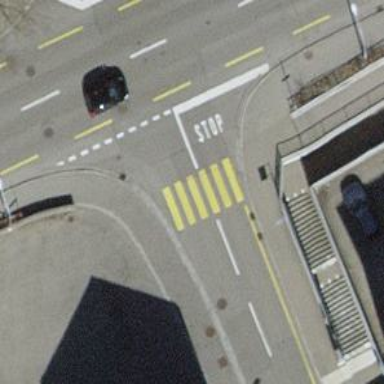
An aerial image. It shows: Marked footway crossing with traffic calming table.